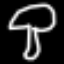
Label: mushroom